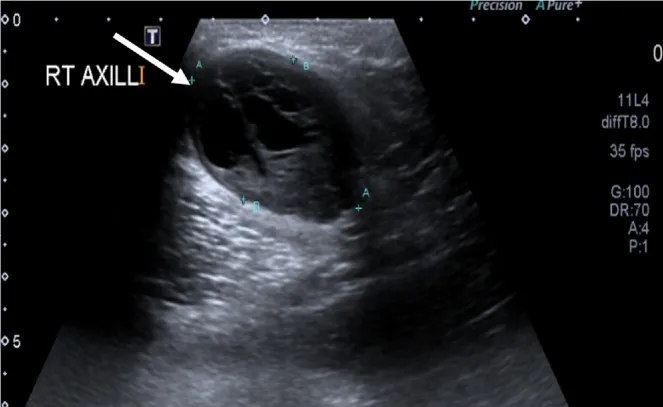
Ultrasound of the right axillary area showing a mass with cystic degeneration.
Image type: radiology (ultrasound)